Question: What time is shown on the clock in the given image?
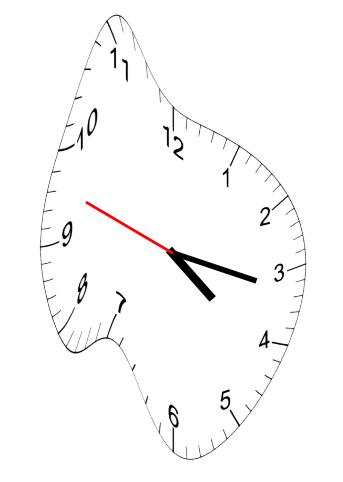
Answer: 04:16:48